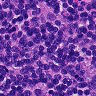
Metastatic tissue present: no